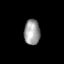
Tissue: lung
Cell type: Epithelial cells
Senescence score: 0.202
Nuclear area (px): 393
Mean DAPI intensity: 156.827